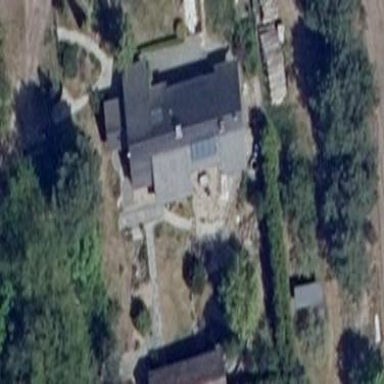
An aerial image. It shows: Building with gabled grey roof. The roof orientation is along the building.